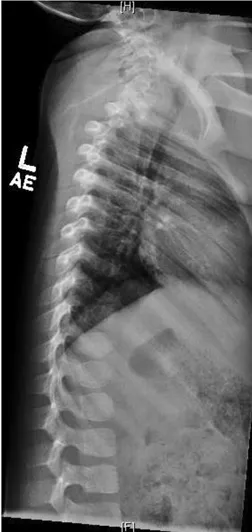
Skeletal features of Roifman syndrome in patients 1 and 2. A; Pelvic X-ray of patient 1 featuring flattening of the humoral heads and shortening of the femoral necks, representing early stages of spondyloepiphyseal skeletal dysplasia.
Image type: radiology (x_ray)